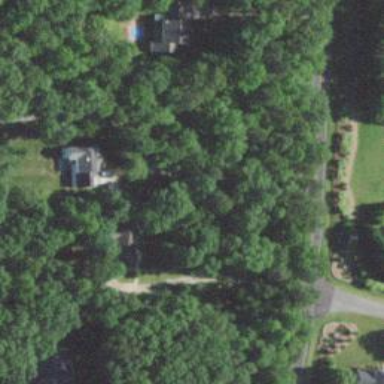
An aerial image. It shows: Driveway.